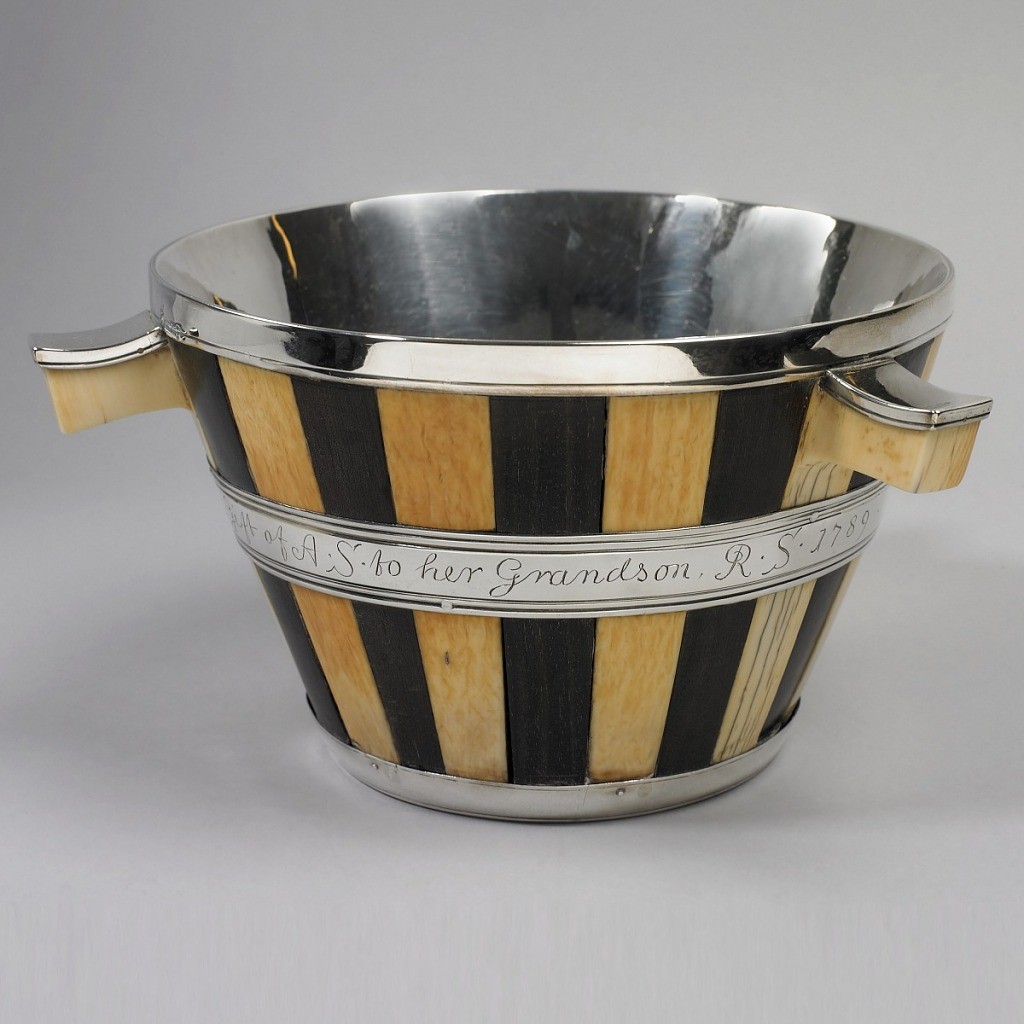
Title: Bowl
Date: ca. 1785
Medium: Silver, ivory, ebony
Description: Truncated cone-shaped bowl of silver, the outside covered with vertical staves of ebony and ivory alternating, interrupted by band inscribed with: "The Gift of AS to her Grandson RS 1789." Three handles set horizontally.